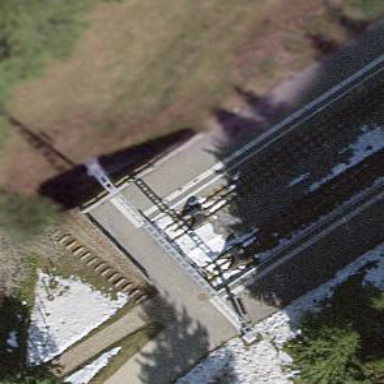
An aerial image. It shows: Narrow-gauge railway with 1 track. The tracks are electrified with contact line.